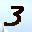
Label: 3